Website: walmart
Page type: account-selection
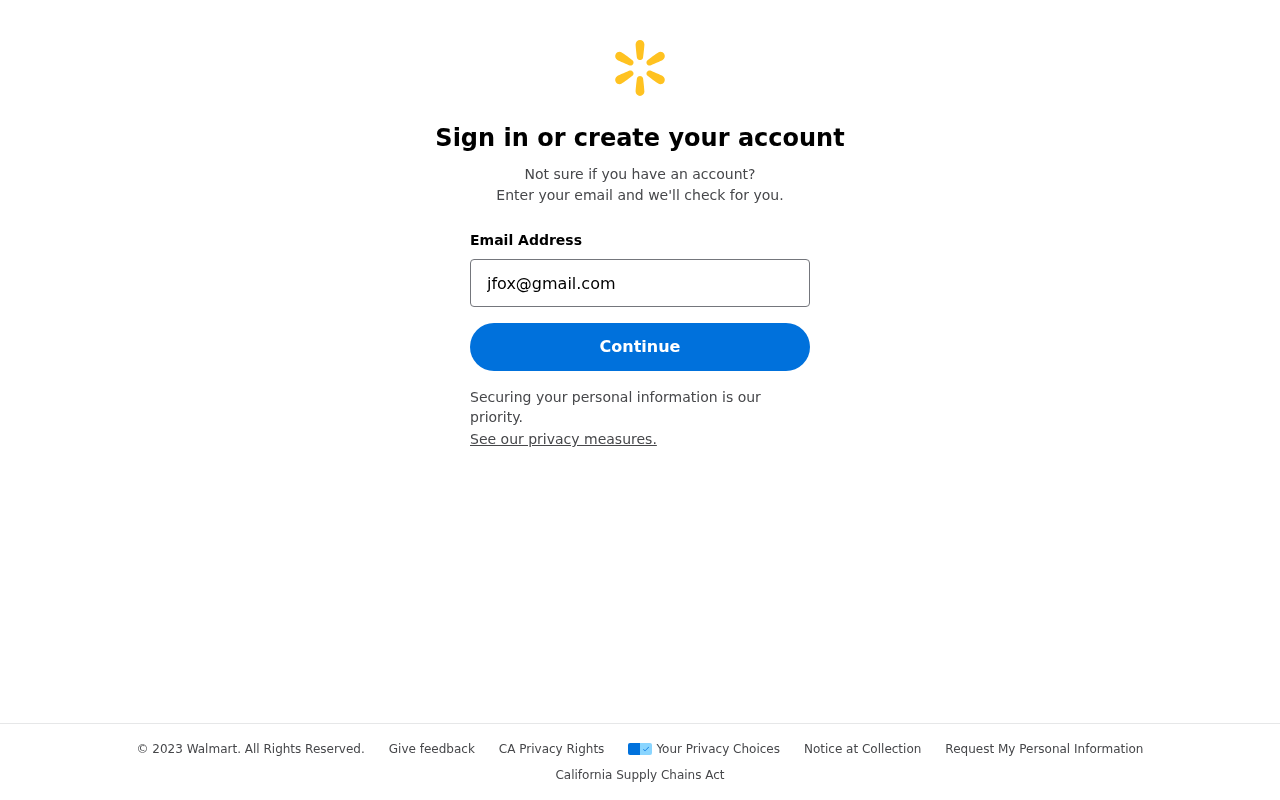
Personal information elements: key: PII_EMAIL
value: jfox@gmail.com